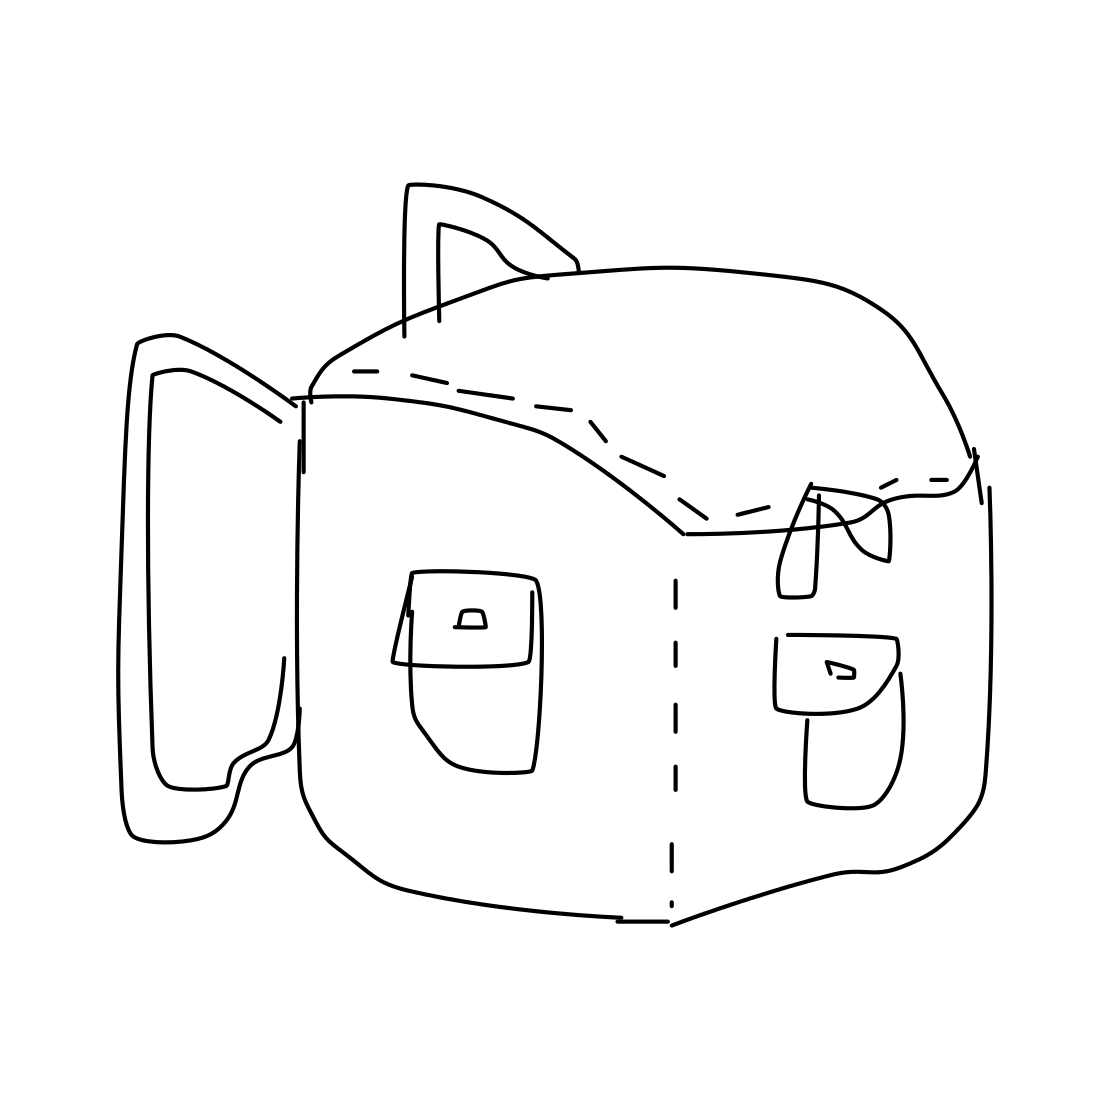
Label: backpack